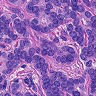
Metastatic tissue present: yes